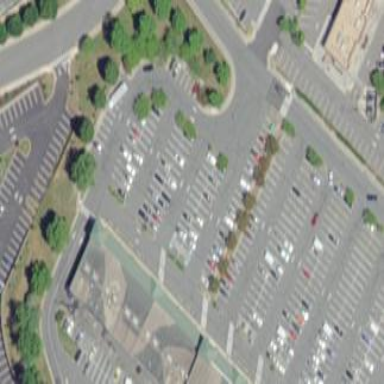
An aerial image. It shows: Retail building.